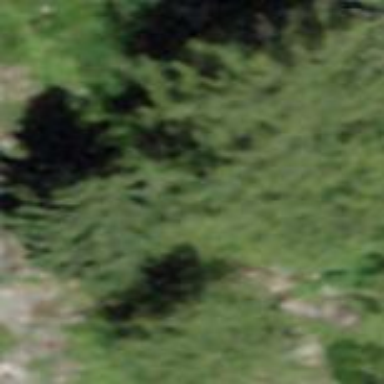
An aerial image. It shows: Forest area dominated by needle-leaved trees.